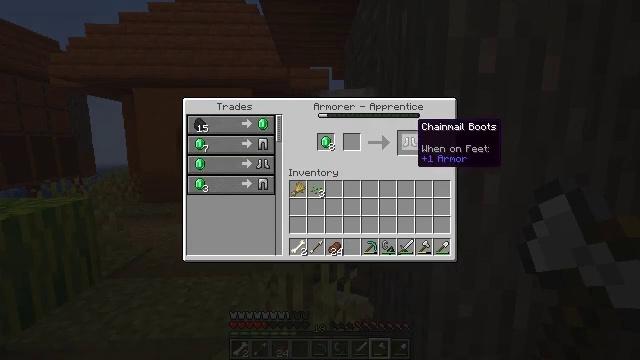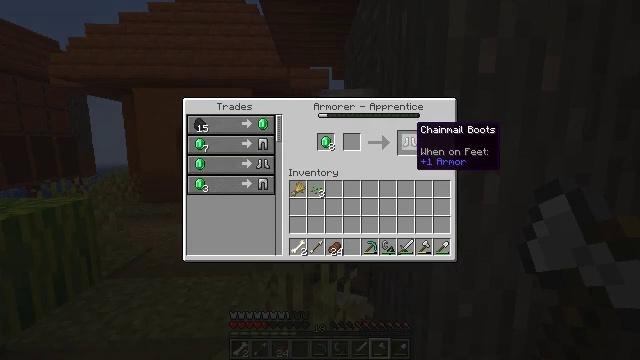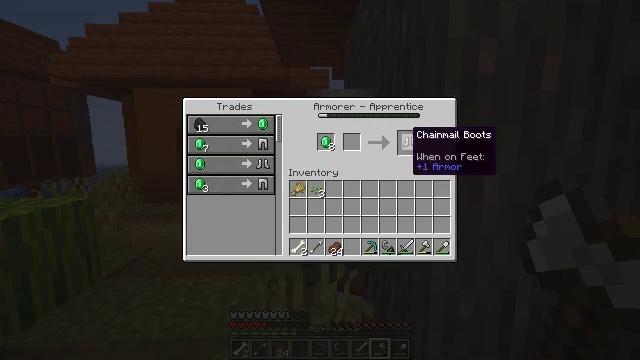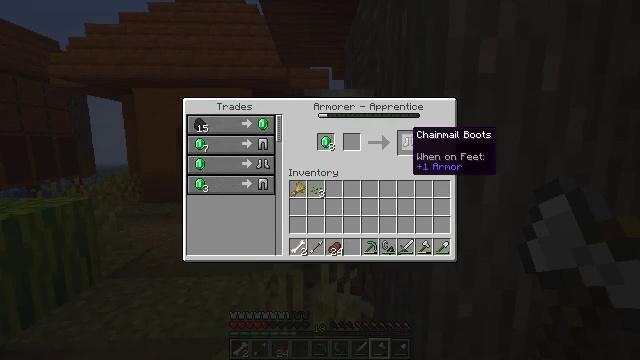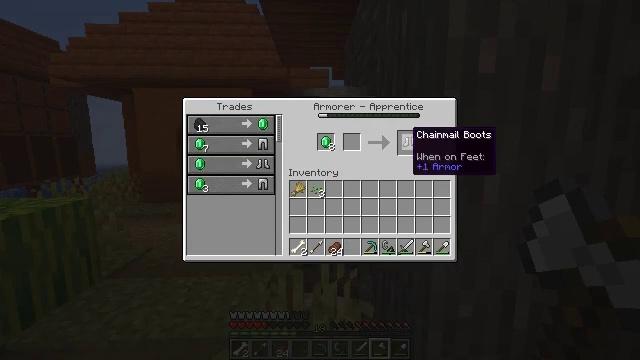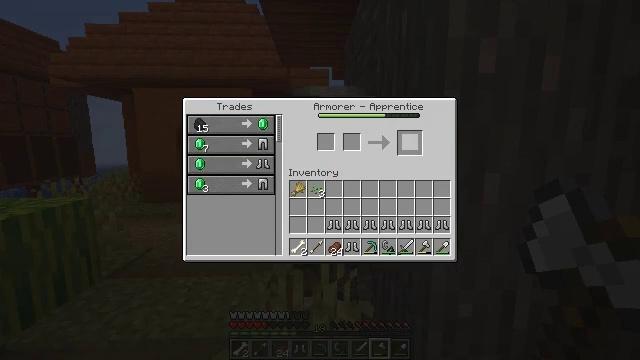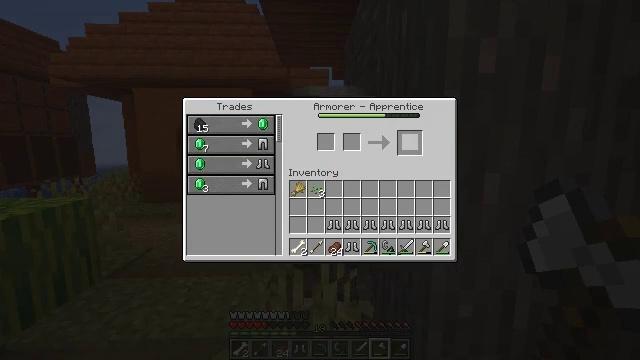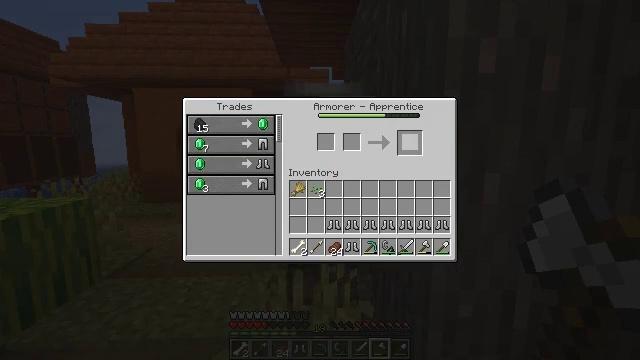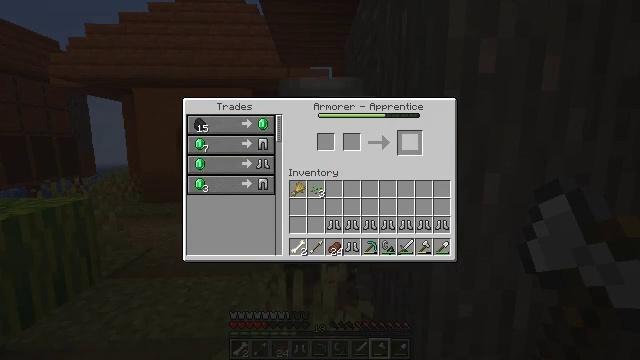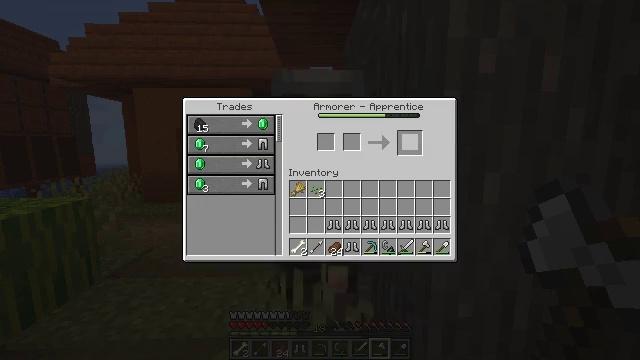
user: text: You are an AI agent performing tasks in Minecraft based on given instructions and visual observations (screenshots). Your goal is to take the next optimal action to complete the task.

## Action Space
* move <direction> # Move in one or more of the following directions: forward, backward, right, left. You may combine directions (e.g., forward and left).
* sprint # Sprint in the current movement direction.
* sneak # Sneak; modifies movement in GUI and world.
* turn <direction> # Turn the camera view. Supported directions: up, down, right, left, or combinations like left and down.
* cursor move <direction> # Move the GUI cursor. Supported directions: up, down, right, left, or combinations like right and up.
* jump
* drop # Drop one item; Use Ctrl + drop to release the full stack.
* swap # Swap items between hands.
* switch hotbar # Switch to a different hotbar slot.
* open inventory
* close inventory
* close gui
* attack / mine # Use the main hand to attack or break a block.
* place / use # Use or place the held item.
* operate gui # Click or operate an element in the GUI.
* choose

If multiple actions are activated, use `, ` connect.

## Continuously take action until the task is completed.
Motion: motion action
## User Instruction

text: Make sure you have the right materials to craft chainmail boots at the table.
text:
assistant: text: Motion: sneak
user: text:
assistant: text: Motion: sneak
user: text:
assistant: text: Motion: sneak
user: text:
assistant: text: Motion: sneak
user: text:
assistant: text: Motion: sneak, operate gui
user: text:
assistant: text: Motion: sneak, operate gui
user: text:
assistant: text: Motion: sneak
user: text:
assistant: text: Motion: sneak
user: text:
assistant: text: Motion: sneak
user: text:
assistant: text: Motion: sneak